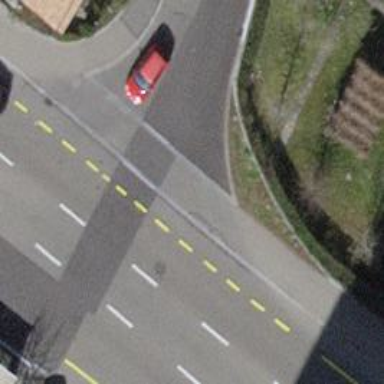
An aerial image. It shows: Unmarked crossing with traffic calming table on the road.